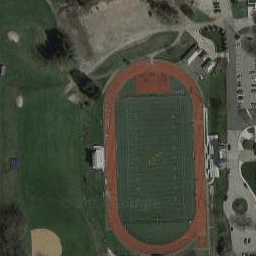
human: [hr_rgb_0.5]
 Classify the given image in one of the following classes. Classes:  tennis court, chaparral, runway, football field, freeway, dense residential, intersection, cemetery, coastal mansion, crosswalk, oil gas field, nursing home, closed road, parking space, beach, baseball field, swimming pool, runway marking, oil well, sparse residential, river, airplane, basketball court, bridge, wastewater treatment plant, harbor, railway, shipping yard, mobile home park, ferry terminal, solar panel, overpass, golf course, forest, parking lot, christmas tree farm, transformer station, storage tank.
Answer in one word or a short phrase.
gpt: football field